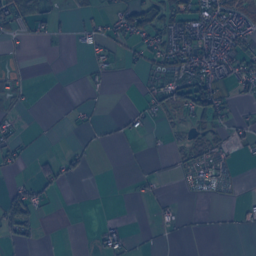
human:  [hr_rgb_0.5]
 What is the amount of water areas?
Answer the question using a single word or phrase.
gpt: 37

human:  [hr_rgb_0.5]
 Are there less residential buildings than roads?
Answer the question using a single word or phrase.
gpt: no

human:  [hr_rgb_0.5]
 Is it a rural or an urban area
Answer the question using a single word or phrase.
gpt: urban

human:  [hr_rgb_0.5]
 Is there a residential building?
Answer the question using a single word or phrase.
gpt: yes

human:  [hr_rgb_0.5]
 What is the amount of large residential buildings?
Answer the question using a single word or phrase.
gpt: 0

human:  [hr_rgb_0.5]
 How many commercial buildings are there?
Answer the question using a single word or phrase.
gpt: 30

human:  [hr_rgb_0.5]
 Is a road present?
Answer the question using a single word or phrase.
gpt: yes

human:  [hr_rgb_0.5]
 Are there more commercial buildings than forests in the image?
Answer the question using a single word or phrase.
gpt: no

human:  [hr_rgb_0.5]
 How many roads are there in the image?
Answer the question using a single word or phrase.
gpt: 392

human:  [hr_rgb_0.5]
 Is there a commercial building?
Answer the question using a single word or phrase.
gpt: yes

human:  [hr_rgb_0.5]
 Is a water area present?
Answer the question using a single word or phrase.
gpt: yes

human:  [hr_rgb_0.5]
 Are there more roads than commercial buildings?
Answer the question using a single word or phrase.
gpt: yes

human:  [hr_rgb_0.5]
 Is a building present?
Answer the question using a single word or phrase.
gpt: yes

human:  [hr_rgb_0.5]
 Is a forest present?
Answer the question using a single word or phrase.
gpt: yes

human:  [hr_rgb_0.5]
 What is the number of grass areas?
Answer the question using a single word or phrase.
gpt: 165

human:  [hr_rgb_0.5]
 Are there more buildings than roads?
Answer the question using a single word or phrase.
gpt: yes

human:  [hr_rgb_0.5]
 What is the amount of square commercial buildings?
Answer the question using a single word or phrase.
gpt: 1

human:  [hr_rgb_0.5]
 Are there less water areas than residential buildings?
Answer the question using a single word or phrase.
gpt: yes

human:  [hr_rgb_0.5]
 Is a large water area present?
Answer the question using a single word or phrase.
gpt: yes

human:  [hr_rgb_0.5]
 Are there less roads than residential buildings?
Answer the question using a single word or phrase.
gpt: yes

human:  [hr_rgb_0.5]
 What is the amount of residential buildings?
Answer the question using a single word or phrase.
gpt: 1669

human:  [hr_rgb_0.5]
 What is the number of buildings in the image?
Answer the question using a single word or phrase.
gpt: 1704

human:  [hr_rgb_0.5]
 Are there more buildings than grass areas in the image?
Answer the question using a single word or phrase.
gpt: yes

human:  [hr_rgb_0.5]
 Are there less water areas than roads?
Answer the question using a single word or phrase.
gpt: yes

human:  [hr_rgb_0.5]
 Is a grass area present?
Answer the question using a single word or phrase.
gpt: yes

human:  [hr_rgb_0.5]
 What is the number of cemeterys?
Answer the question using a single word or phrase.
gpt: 1

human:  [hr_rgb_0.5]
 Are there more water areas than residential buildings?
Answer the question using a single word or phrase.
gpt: no

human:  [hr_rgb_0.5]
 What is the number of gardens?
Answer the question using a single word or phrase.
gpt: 2

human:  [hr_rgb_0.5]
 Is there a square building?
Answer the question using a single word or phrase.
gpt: yes

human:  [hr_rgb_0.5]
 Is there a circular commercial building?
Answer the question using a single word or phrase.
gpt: yes

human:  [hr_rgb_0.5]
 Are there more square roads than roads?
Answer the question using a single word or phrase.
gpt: no

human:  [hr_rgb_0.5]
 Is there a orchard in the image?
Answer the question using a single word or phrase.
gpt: yes

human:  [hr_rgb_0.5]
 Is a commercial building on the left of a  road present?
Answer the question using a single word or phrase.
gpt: yes

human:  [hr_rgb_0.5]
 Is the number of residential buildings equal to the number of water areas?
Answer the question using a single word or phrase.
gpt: no

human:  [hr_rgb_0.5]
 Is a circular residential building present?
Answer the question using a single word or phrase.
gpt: yes

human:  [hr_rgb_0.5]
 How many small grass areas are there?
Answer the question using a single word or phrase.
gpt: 19

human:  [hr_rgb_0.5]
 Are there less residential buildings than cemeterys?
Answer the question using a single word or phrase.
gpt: no

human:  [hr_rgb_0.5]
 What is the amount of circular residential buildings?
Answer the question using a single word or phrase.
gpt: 2

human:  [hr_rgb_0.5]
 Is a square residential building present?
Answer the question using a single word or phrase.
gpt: yes

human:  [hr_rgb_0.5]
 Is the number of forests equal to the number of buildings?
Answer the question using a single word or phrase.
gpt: no

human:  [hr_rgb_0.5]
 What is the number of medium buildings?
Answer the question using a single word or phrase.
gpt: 14

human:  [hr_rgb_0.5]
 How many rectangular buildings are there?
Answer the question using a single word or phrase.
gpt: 1159

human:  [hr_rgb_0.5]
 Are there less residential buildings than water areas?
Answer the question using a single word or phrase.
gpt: no

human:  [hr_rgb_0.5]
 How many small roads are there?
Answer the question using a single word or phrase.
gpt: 392

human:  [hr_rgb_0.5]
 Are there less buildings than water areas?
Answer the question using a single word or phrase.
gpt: no

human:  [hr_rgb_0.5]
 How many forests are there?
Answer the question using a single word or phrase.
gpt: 111

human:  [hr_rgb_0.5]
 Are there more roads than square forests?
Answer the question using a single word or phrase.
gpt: yes

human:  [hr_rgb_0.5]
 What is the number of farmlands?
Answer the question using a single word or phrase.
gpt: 76

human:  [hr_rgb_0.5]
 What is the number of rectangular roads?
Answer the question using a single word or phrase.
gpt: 72

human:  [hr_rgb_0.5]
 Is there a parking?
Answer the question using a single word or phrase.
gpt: yes

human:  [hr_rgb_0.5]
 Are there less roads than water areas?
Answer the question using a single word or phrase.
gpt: no

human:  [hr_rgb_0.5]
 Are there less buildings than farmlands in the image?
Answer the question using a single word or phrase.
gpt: no

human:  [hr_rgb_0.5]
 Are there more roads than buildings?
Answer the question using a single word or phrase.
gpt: no

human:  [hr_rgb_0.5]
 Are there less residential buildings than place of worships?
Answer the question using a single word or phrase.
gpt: no

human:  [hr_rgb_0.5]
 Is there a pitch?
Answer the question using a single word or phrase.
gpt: yes

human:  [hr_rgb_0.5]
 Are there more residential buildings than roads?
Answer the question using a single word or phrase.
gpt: yes

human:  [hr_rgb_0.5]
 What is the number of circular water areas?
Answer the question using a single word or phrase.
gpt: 10

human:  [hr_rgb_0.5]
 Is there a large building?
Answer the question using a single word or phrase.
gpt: no

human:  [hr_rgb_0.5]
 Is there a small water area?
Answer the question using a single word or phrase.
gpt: yes

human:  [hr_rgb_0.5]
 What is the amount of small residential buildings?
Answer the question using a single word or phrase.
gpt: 1659

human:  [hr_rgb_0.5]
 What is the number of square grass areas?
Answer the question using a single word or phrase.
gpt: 0

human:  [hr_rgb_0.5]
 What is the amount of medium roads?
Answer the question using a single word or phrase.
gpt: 0

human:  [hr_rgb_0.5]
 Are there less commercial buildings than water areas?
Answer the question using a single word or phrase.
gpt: yes

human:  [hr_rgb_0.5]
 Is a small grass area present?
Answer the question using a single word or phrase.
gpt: yes